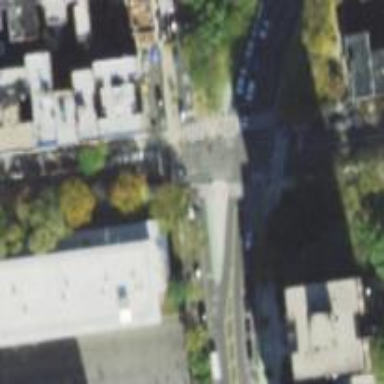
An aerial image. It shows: Footway with asphalt surface leading to traffic island.